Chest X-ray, PA view. Patient: 38 years old, sex M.
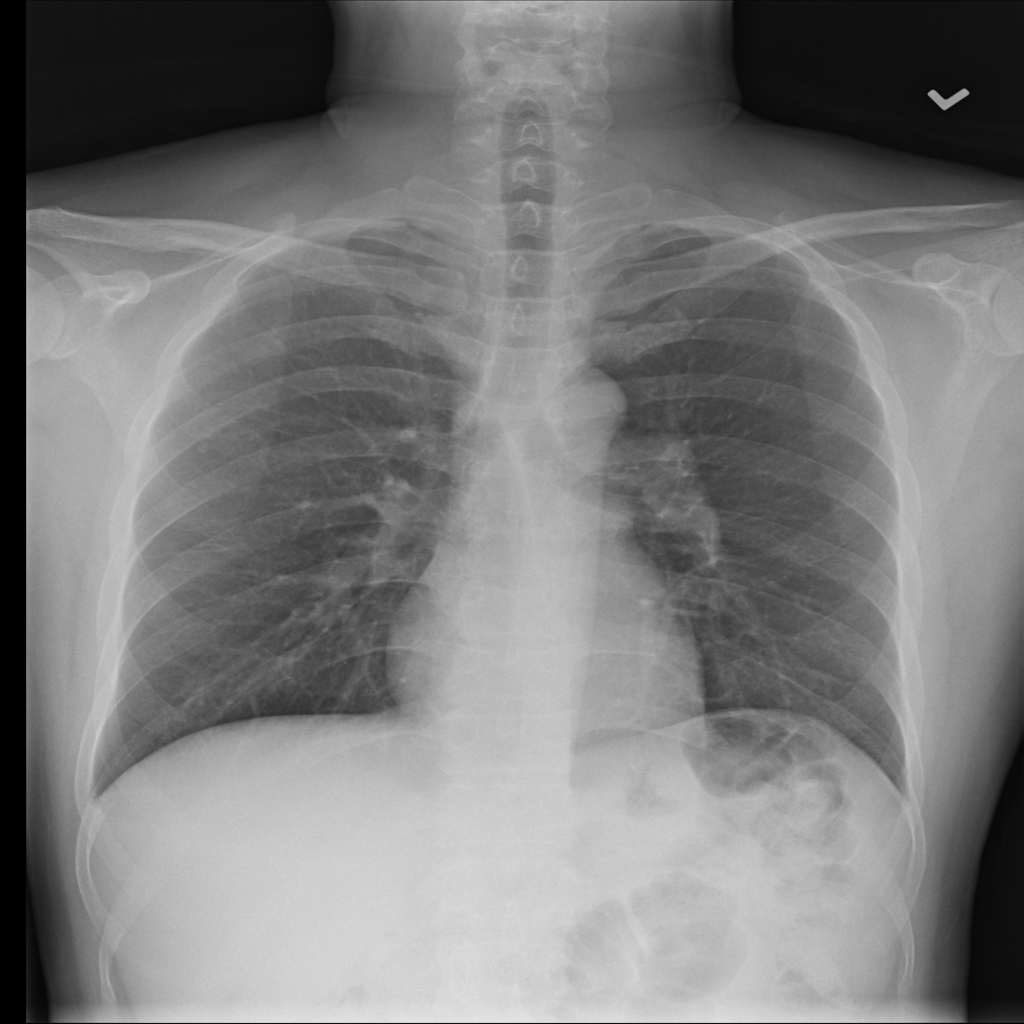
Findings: No Finding